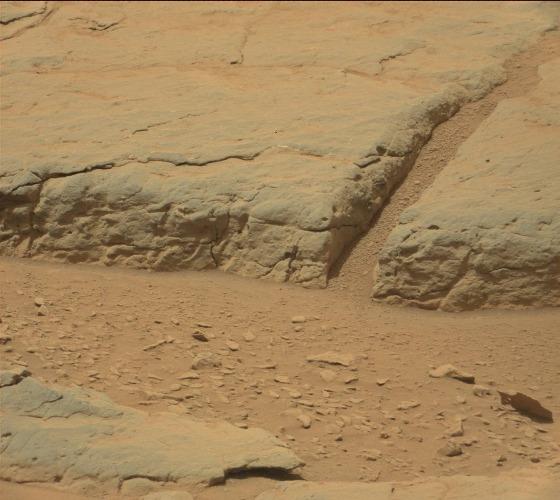
Terrain classes present: Bedrock, Gravel / Sand / Soil, Rock, Shadow